Question: In my relative layout I try to center 2 number pickers, the first number picker centers but the 2nd one only adds in after the first one, they dont both center equally. I think its missing something small but can't get it to work. below my code and a image showcasing the issue in red.
'''
<RelativeLayout xmlns:android="http://schemas.android.com/apk/res/android"
android:layout_width="match_parent"
android:layout_height="match_parent"
android:orientation="horizontal"
android:paddingLeft="16dp"
android:paddingRight="16dp" >
<NumberPicker
android:id="@+id/test"
android:layout_width="wrap_content"
android:layout_height="wrap_content"
android:layout_alignParentTop="true"
android:layout_centerInParent="true" />
<NumberPicker
android:id="@+id/test2"
android:layout_width="wrap_content"
android:layout_height="wrap_content"
android:layout_alignParentTop="true"
android:layout_centerInParent="true"
android:layout_toRightOf="@+id/test" />
<EditText
android:id="@+id/test3"
android:layout_width="fill_parent"
android:layout_height="wrap_content"
android:layout_below="@+id/purchaseCent"
android:layout_centerHorizontal="true"
android:background="@drawable/edittext_bottom_bg"
android:hint="@string/pin"
android:inputType="numberPassword"
android:padding="10dp"
android:textColorHint="#cccccc" />
<ImageButton
android:id="@+id/test4"
android:layout_width="match_parent"
android:layout_height="wrap_content"
android:layout_alignParentBottom="true"
android:layout_alignParentLeft="true"
android:layout_alignParentRight="true"
android:layout_below="@+id/test2"
android:background="@drawable/round_button"
android:onClick="testMethod"
android:src="@drawable/ic_test" />
</RelativeLayout>
'''

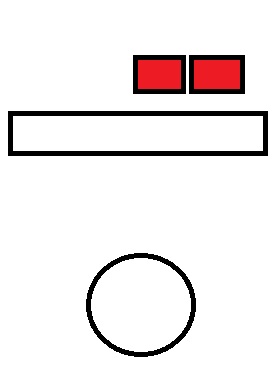
Answer: Try adding a "spacer".
It will be 1dp wide (so to be completely trascurable) and completely transparent.
It must have an id, so that the NumberPickers can refer to it.
Put at the center.
The other two Views will be simply potitioned one at its left and one at its right side.
Solved.